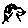
Label: bird